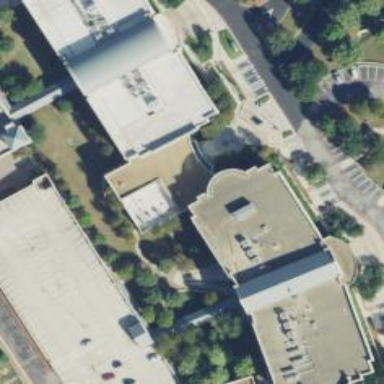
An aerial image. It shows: Part of building.